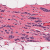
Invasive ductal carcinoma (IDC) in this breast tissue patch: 1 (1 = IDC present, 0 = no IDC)